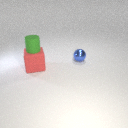
small green rubber cylinder above large red rubber cube